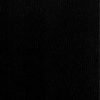
Label: dusty